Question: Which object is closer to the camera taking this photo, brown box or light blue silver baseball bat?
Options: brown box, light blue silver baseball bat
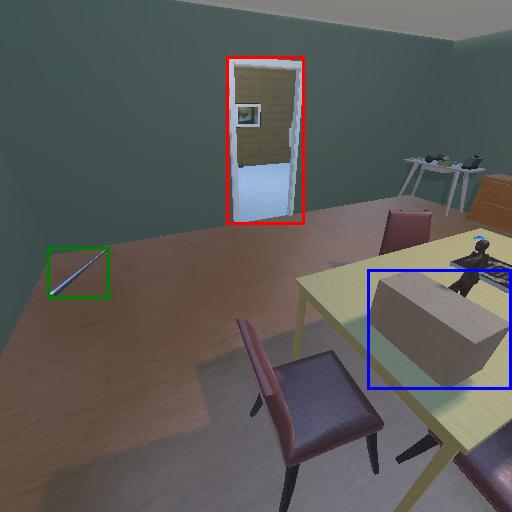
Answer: brown box